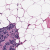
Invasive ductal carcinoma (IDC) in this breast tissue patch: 0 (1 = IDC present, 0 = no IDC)